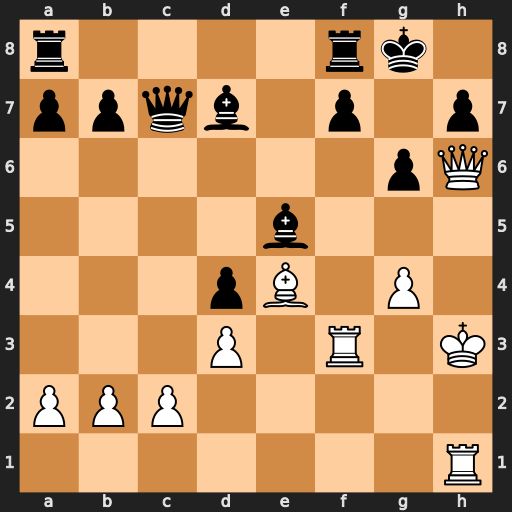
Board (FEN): r4rk1/ppqb1p1p/6pQ/4b3/3pB1P1/3P1R1K/PPP5/7R
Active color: w
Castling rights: -
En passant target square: -
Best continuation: Kg2 Qxc2+ Rf2 Qxf2+ Kxf2